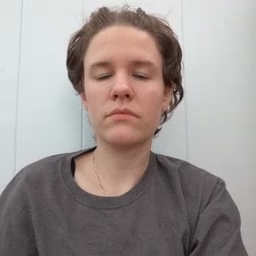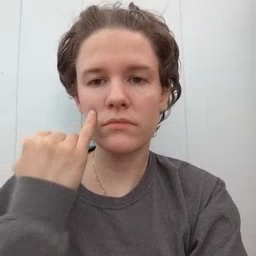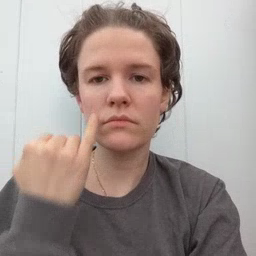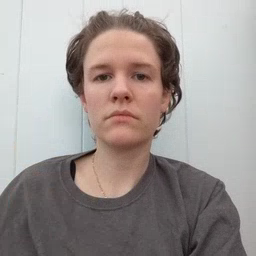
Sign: if